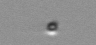
Label: nanoplankton_mix